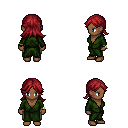
a pixel art fantasy rpg character, female body template, human, dark skin, green robe, teal pants, brunette loose hair, bracelets, four views (front, back, left, right), 2x2 character sprite sheet, small pixel art, hard edges, no anti-aliasing